六年级 · 算术
 同学们做游戏，以篮球架为起点.

(1) 将数轴上的数补充完整.

（2）文文向西走 6 米记作 -6 米，红红向（ ）走 4 米记作 +4 米.

（3）强强的位置是 -5 ，用 $\triangle$ 标出他的位置.

（4）小刚先向东走 4 米又向西走 2 米，用口标出她的最终位置.
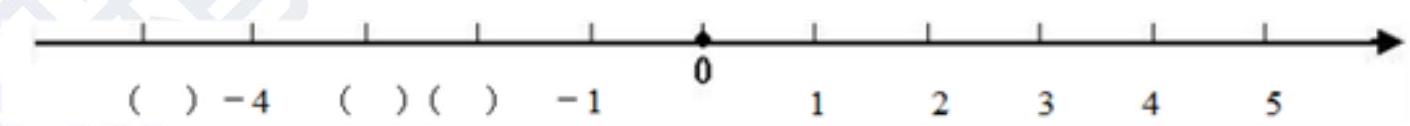
答案: (1)

(2) 东

(3) 如图

(4) 如图